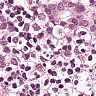
Metastatic tissue present: yes